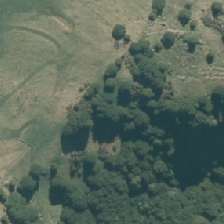
Land cover: broadleaved_indigenous_hardwood